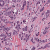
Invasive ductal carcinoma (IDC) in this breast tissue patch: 1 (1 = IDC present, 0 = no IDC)